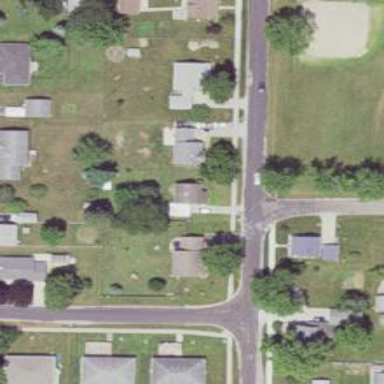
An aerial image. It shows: Residential road with sidewalk on the left.